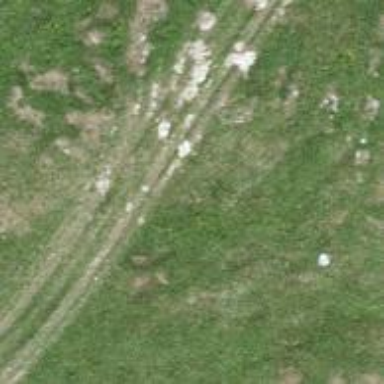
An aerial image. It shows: Track with ground surface. The track type is grade 5.